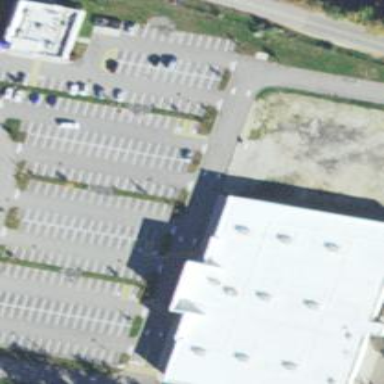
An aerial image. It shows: Building.